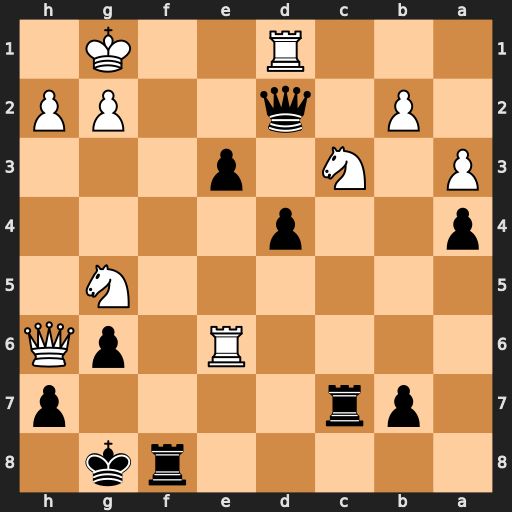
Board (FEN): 5rk1/1pr4p/4R1pQ/6N1/p2p4/P1N1p3/1P1q2PP/3R2K1
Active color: b
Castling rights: -
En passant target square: -
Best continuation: Qf2+ Kh1 Qf1+ Rxf1 Rxf1#